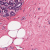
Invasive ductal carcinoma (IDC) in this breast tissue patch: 0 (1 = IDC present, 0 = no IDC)